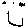
Label: smiley face